Field crop: maize
Growth stage: 2
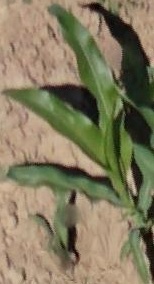
Species: maize